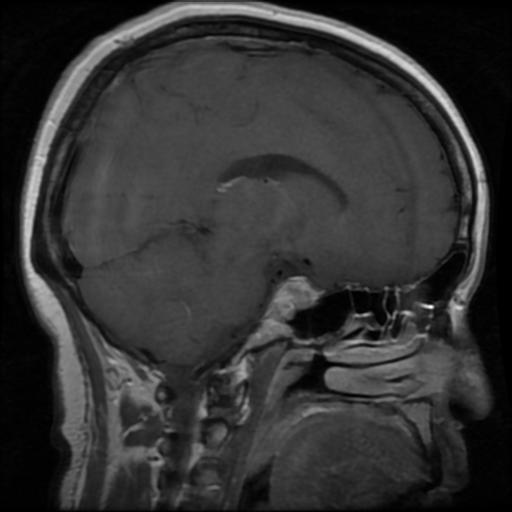
Label: pituitary